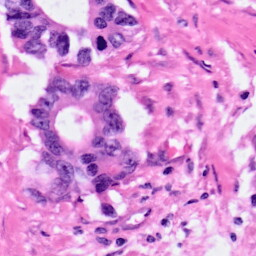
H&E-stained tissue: Pancreatic